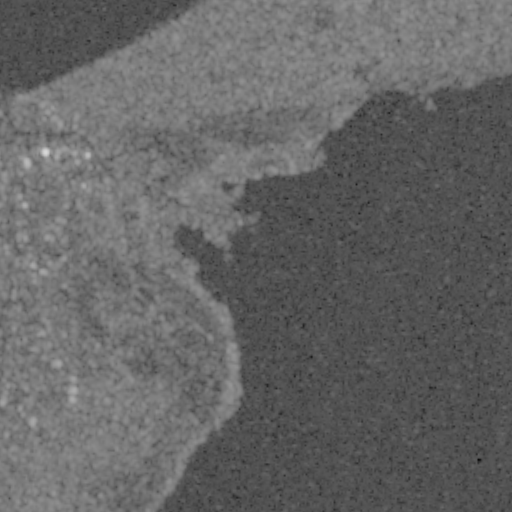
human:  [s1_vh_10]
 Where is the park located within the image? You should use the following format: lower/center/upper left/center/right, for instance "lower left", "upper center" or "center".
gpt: The park is located in the lower left of the image.
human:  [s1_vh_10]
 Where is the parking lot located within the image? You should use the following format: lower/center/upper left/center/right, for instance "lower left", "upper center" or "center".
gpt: The parking lot is located in the left of the image.
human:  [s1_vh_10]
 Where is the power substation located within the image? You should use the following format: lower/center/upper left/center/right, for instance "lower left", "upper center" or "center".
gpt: The power substation is located in the center left of the image.
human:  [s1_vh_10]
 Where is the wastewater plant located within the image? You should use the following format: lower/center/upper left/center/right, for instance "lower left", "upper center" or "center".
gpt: The wastewater plant is located in the center left of the image.
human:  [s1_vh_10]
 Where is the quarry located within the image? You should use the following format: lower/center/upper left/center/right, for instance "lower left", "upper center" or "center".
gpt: There is no quarry in the image.

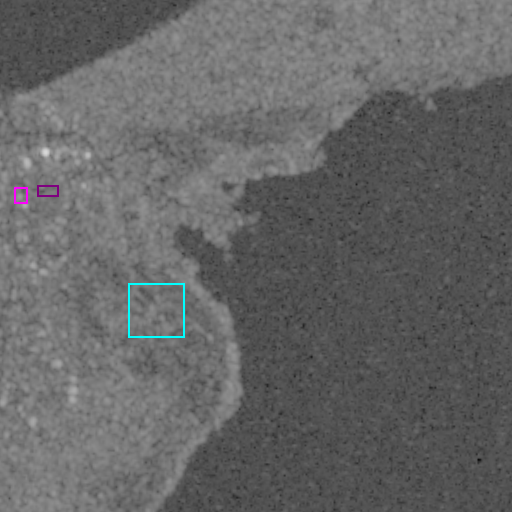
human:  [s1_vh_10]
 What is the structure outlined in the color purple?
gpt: The structure outlined in purple is a park.
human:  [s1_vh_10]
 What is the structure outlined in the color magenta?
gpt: The structure outlined in magenta is a parking lot.
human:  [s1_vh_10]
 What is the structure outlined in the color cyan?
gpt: The structure outlined in cyan is a wastewater plant.
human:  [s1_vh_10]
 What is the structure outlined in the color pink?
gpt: There is no pink outline.